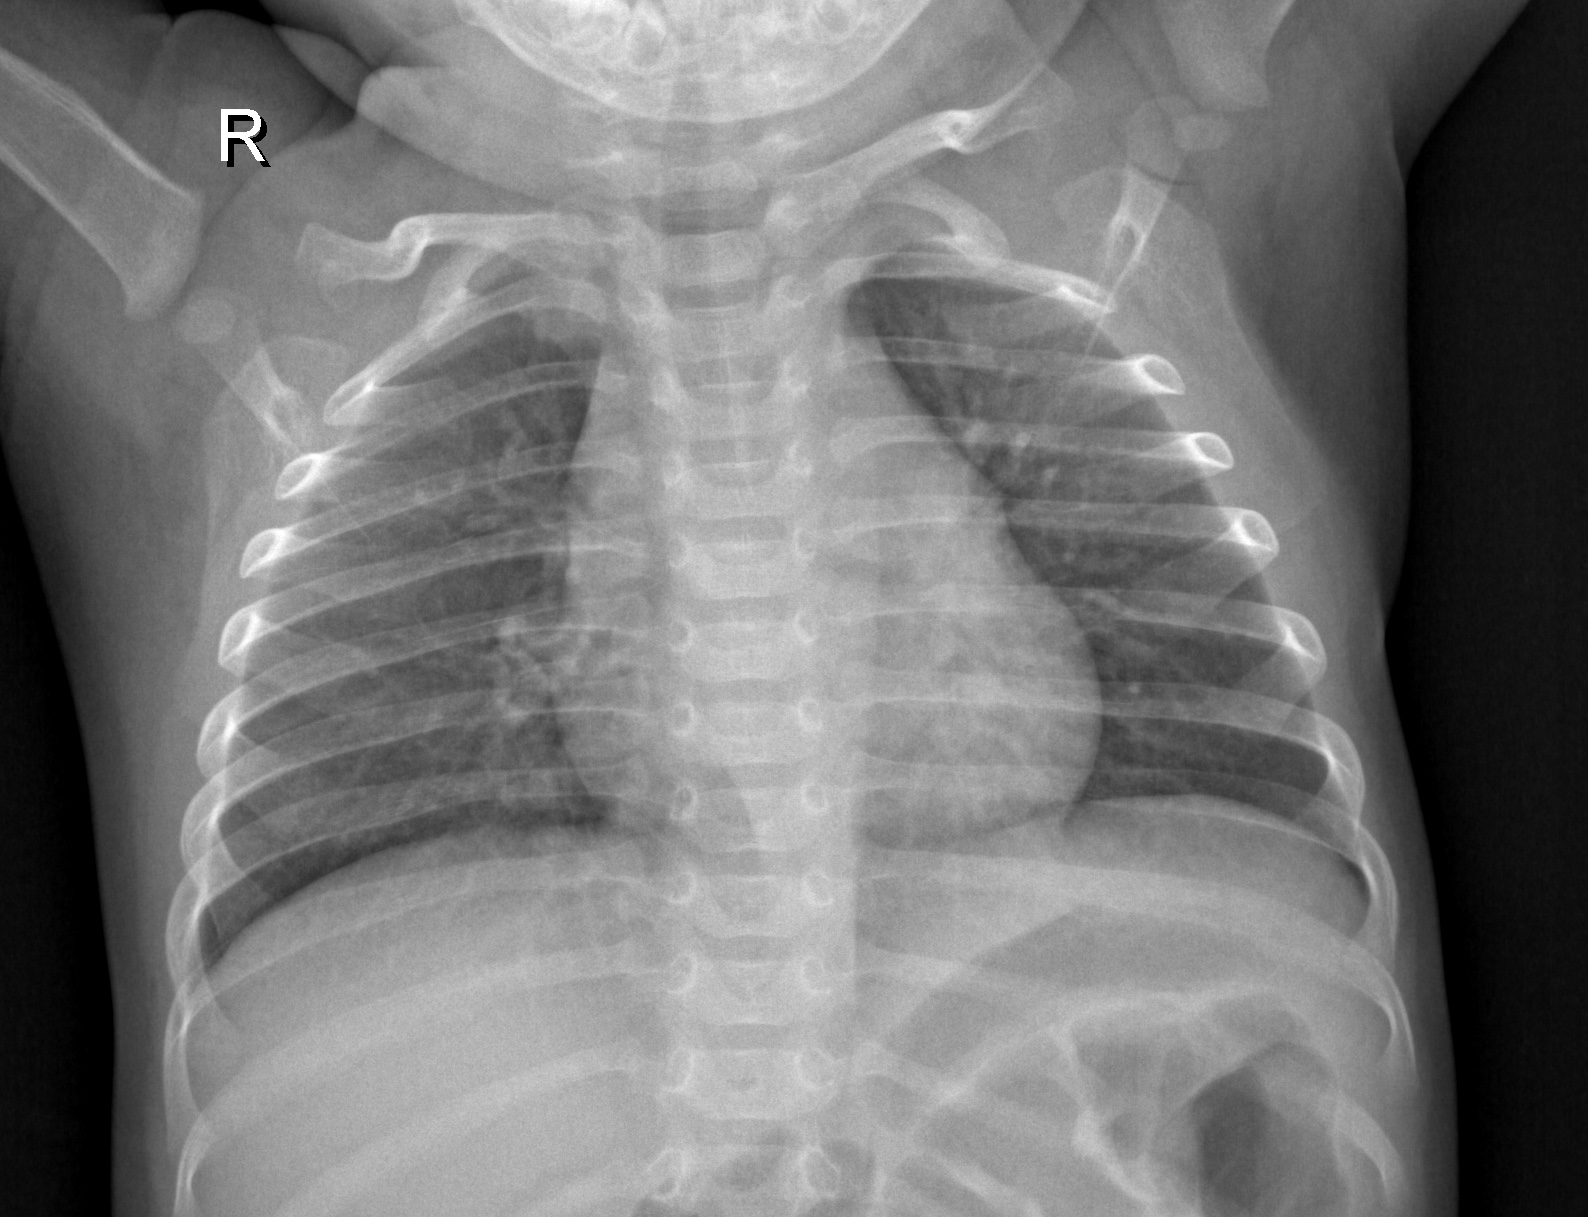
Diagnosis: NORMAL